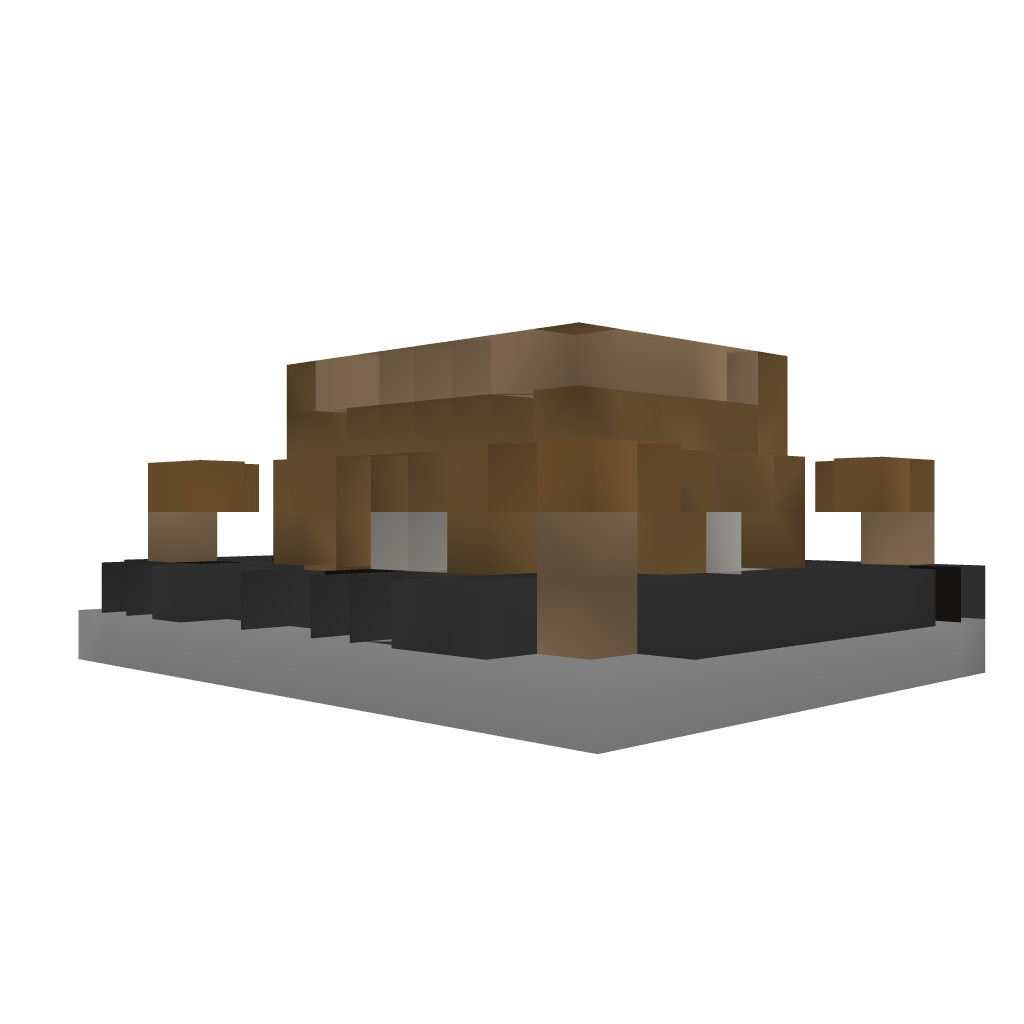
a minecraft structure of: Basic Cottage